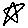
Label: star